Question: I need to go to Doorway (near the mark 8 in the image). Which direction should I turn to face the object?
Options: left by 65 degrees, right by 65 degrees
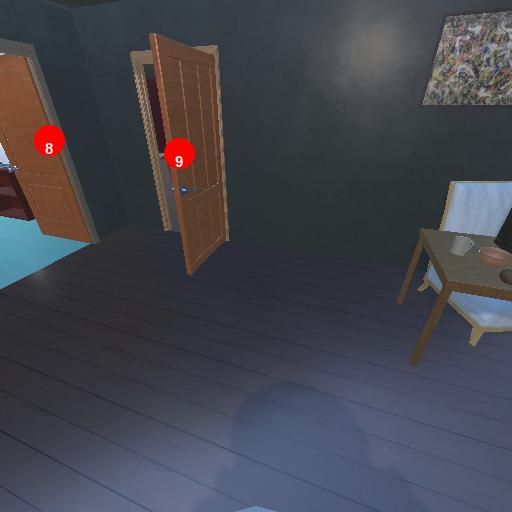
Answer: left by 65 degrees